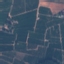
Land use / land cover class: PermanentCrop